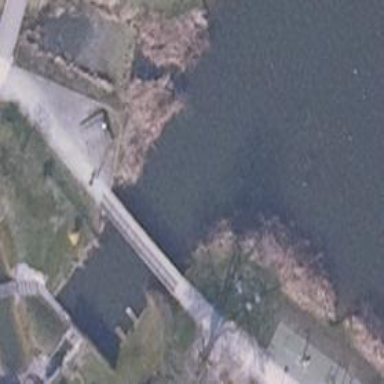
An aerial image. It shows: Path leading to bridge.